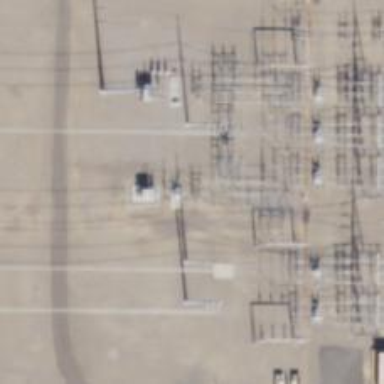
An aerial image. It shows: Switch used for power control.